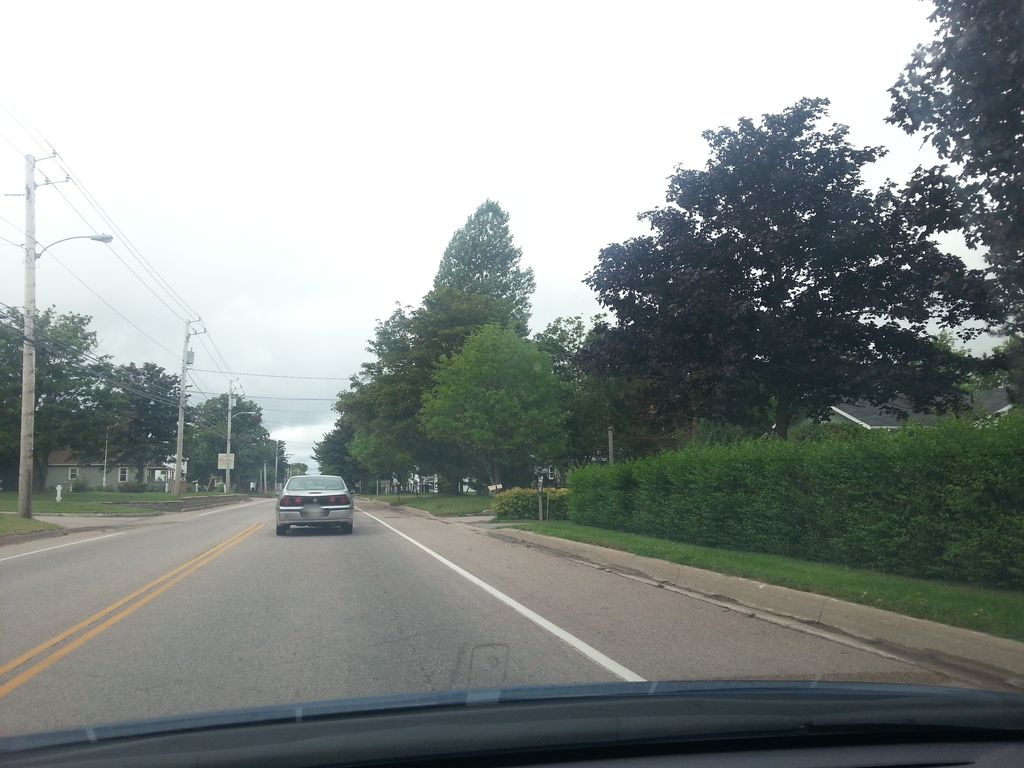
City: charlottetown